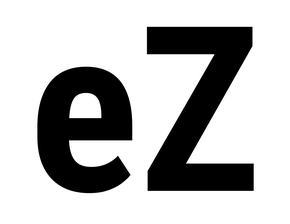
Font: Roboto_Condensed_Bold